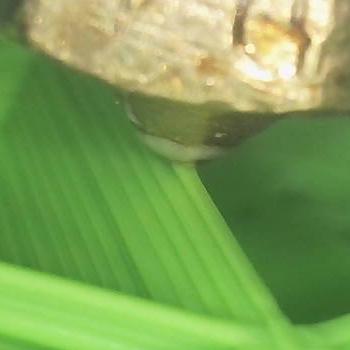
Flow rate: 49%